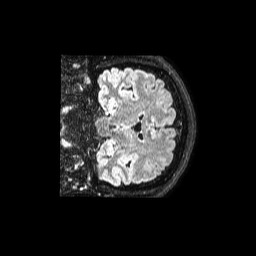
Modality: FLAIR
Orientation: coronal
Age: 37
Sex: female
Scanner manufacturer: philips
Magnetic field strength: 1.5 T
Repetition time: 4.8 s
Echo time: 0.3727 s